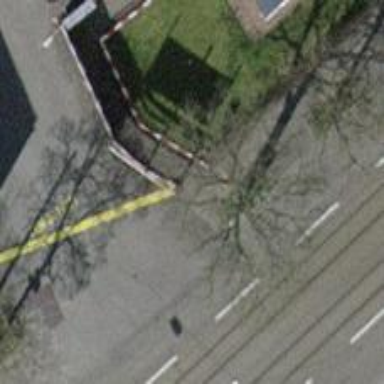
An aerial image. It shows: Avenue lined with trees.